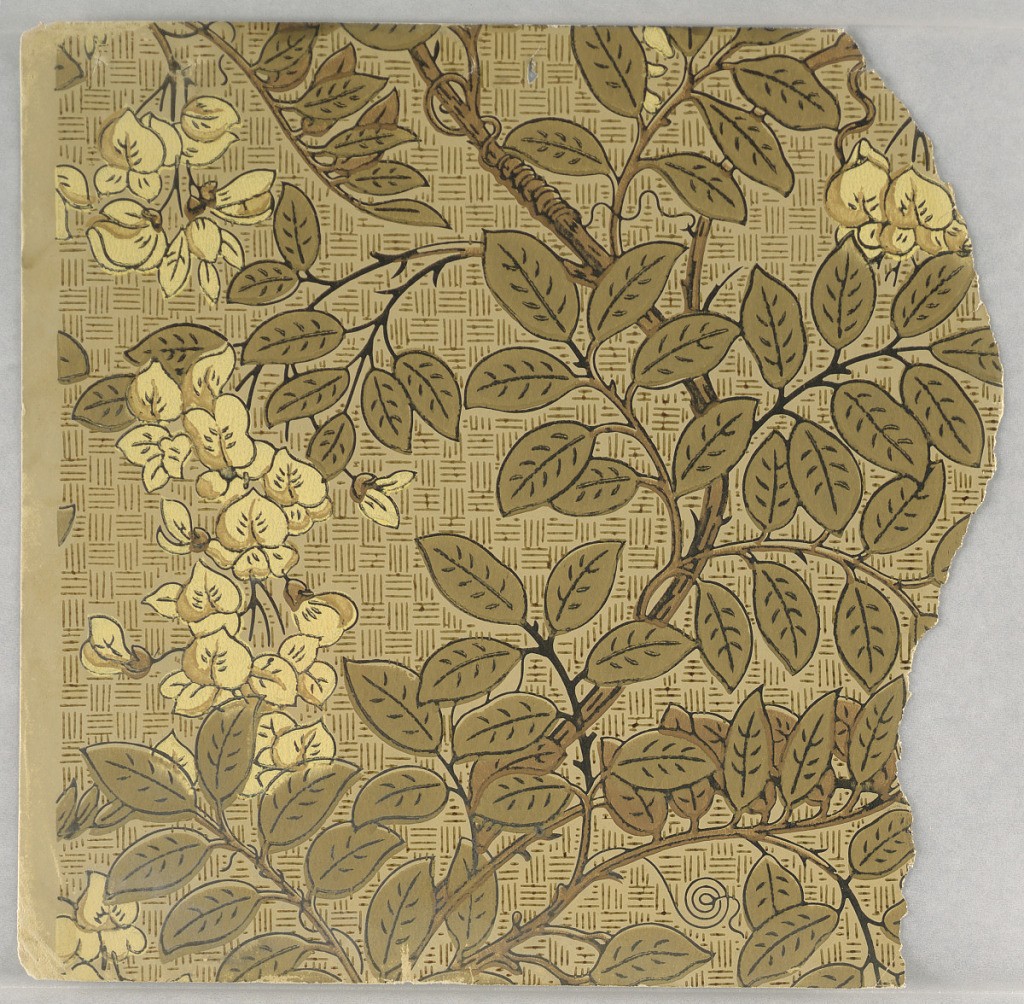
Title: Sidewall sample
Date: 1880–90
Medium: Machine-printed on paper
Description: Fragmentary wallpapers from sample book, including aesthetic-style and Anglo-Japanesque designs.

72 pages of samples.